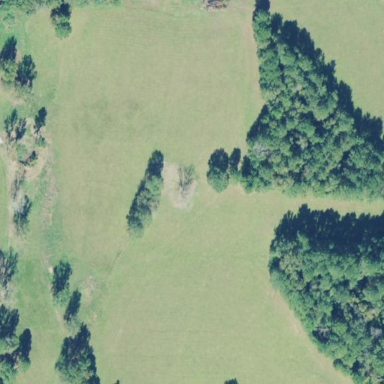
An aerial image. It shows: Agricultural meadow.